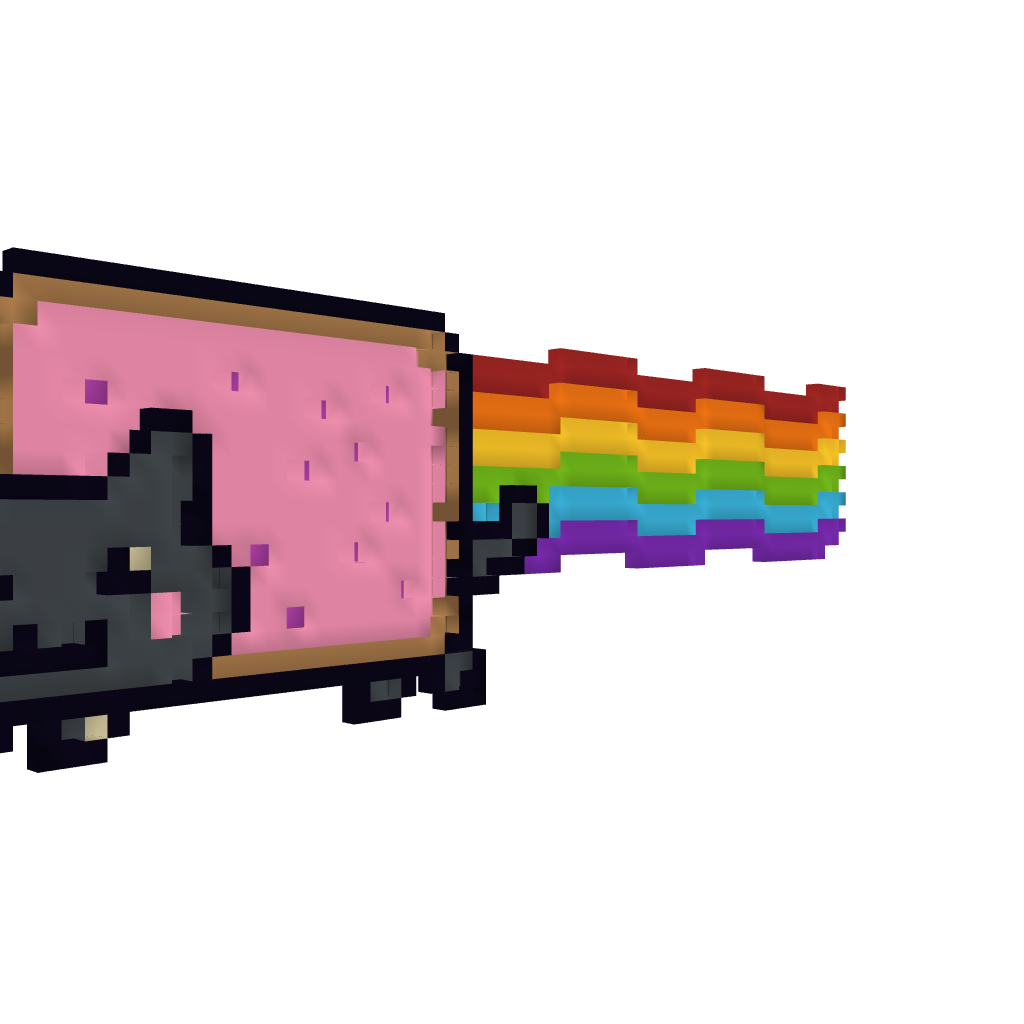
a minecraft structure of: Nyan Cat!